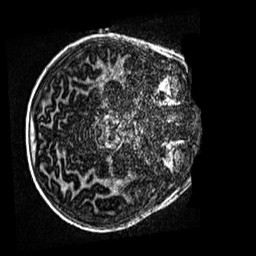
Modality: MP2RAGE
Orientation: axial
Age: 11
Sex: male
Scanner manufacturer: siemens
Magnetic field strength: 3 T
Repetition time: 4 s
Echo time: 0.00299 s